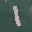
Label: 1